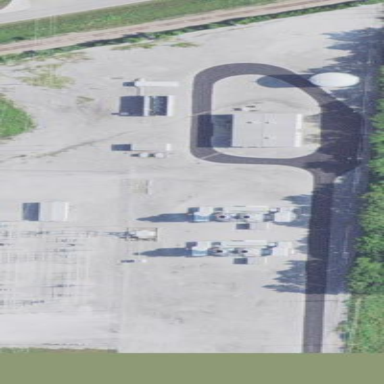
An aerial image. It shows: Power plant.